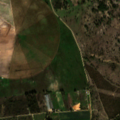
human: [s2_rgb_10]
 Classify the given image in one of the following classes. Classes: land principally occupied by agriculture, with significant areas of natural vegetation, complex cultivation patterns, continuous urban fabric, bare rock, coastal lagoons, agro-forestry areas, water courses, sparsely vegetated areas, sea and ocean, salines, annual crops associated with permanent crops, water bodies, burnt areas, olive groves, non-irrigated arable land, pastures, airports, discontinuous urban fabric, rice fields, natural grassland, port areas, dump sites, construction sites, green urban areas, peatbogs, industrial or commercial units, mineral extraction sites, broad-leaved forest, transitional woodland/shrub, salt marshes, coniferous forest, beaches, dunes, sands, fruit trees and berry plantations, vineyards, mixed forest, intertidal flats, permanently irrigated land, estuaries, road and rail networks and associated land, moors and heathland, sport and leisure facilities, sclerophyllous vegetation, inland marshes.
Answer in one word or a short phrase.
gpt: mineral extraction sites, non-irrigated arable land, permanently irrigated land, mixed forest